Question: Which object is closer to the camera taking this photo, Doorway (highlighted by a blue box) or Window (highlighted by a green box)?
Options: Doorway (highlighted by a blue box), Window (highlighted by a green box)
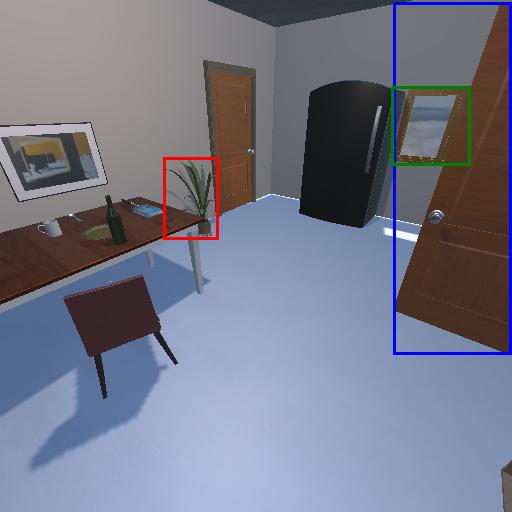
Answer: Doorway (highlighted by a blue box)